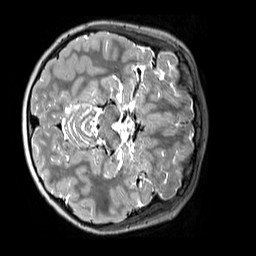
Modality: T2w
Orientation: axial
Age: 8
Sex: male
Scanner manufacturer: siemens
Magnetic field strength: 3 T
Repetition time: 3.2 s
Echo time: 0.408 s